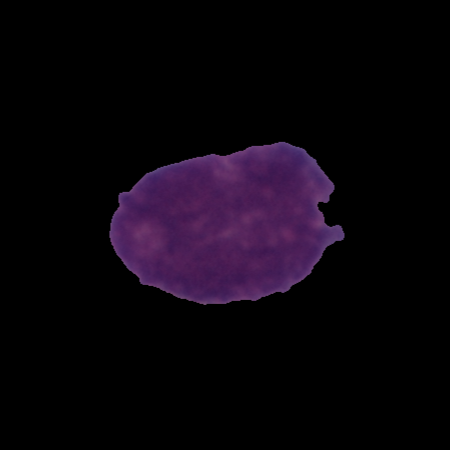
Label: cancer